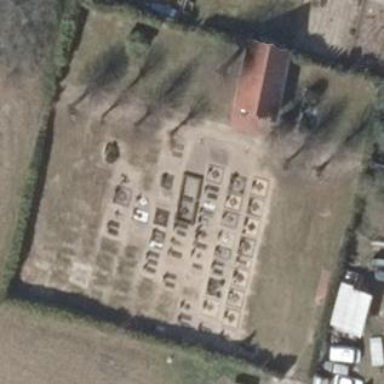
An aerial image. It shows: Cemetery.